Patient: sex M, age 78
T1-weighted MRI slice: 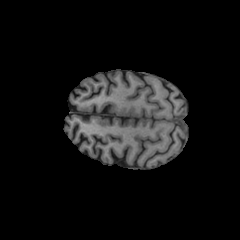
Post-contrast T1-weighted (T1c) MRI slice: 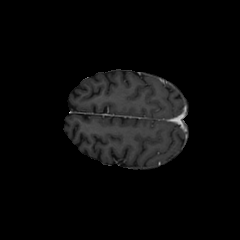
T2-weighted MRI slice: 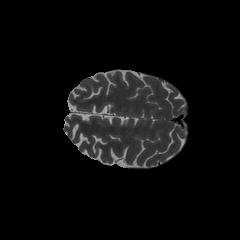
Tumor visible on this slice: no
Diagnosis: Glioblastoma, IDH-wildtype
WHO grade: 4